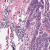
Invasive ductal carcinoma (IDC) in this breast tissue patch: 0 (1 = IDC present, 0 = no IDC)